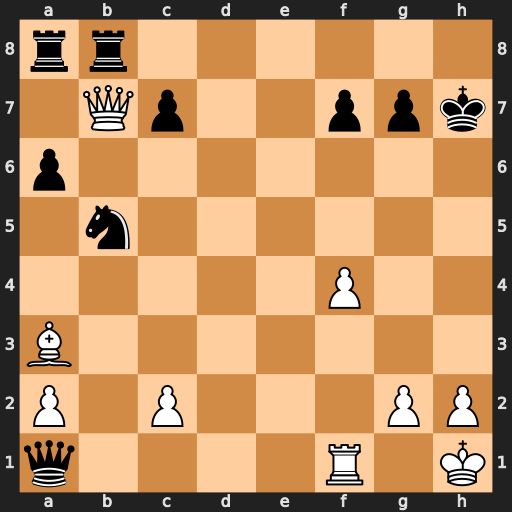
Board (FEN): rr6/1Qp2ppk/p7/1n6/5P2/B7/P1P3PP/q4R1K
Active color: w
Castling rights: -
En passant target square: -
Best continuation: Qe4+ Kg8 Rxa1